Interaction volume radius: 10 \u00c5
Interaction volume height: 20 \u00c5
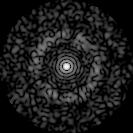
Disorder parameter: 0.8082